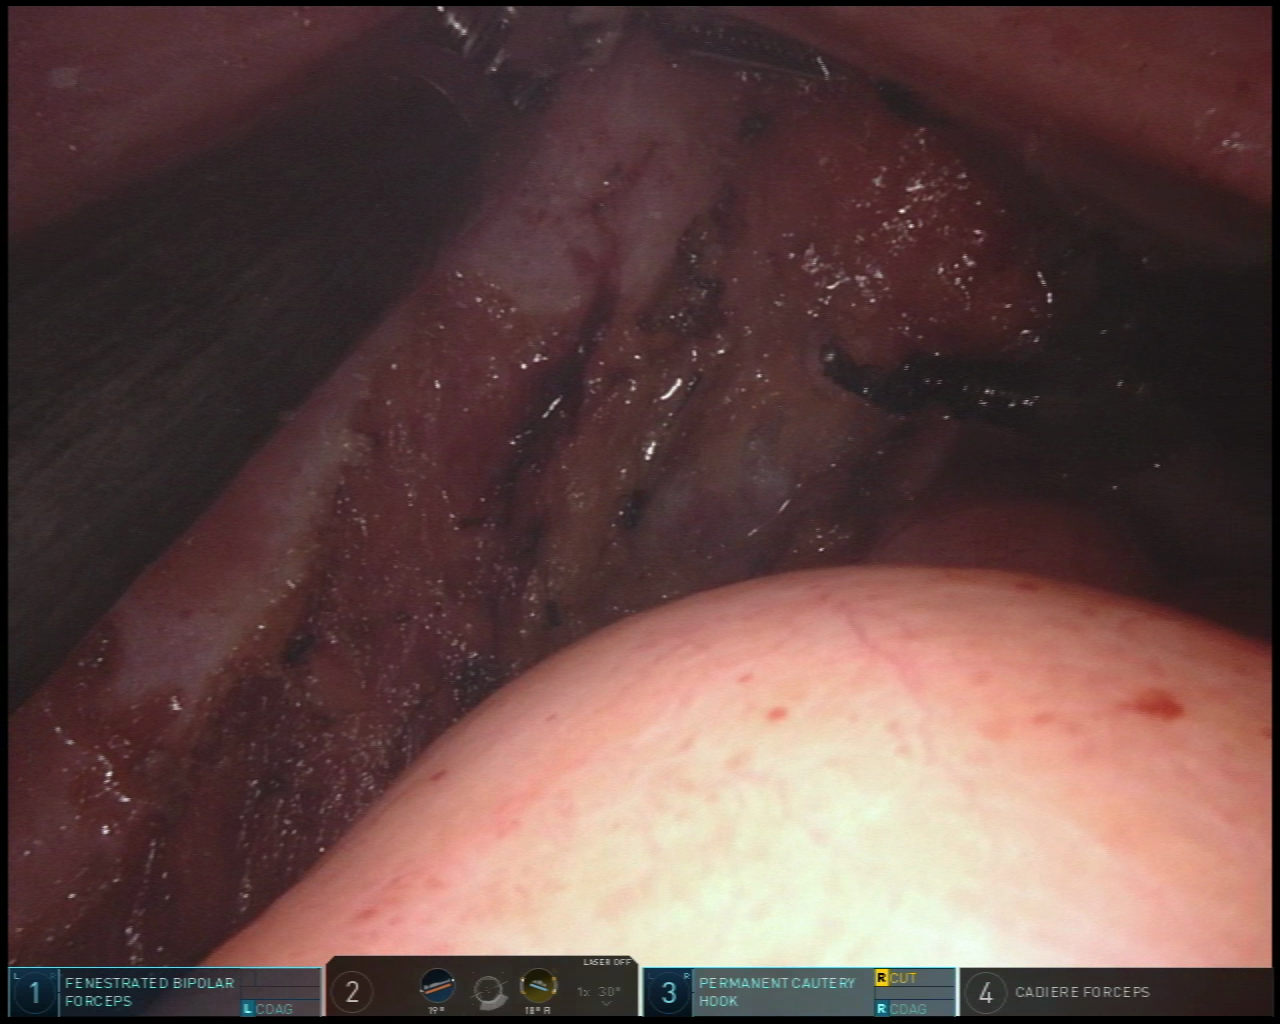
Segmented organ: vesicular_glands
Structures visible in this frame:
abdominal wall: no
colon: no
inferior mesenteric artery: no
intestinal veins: no
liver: no
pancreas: no
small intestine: no
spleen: no
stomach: no
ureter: no
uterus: no
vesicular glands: yes